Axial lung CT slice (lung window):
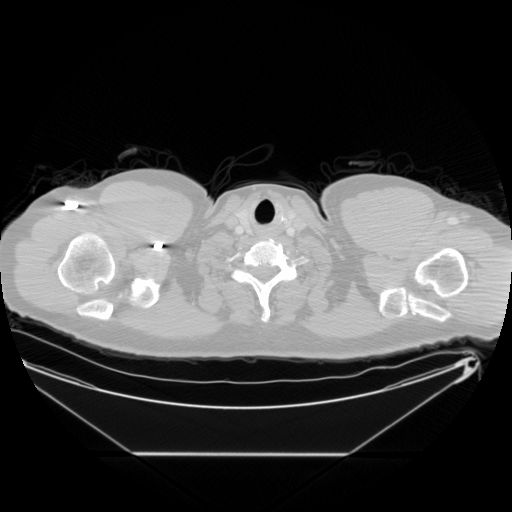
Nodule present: no